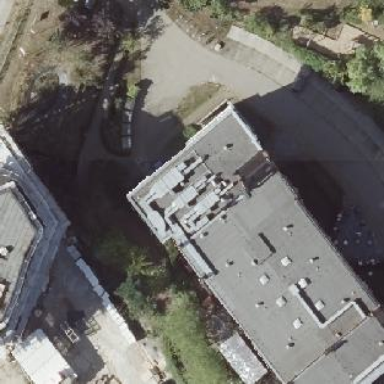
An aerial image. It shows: Building.